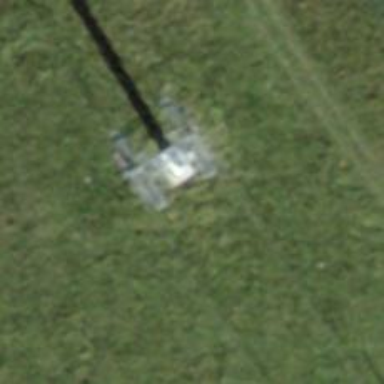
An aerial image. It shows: Pylon for aerialway.